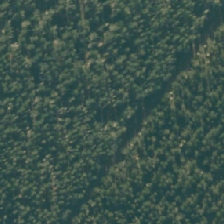
Land cover: harvested_forest